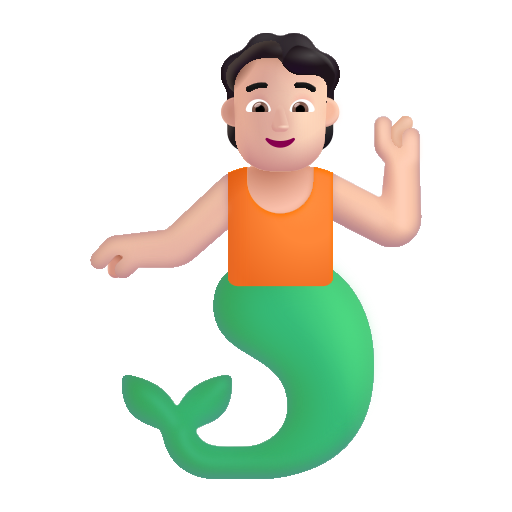
person merpeople color light